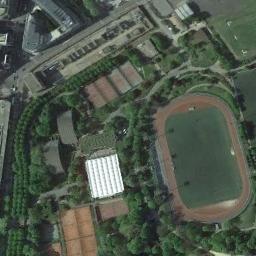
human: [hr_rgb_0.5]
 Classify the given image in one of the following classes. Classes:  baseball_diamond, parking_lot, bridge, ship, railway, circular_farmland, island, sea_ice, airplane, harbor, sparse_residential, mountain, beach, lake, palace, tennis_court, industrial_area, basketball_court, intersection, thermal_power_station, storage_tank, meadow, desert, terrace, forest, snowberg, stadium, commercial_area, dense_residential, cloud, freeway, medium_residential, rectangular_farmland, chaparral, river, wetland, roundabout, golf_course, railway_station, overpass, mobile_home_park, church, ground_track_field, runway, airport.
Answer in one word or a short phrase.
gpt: ground_track_field